Question: Am trying to achieve the below layout on Android (Target API 18, min API 8)

Am relatively new to Android & came up with below layout file ('activity_main.xml'). I know a bit about 'Linear' versus 'Relative' layout and would highly appreciate if anyone can provide some input in this direction.
'''
<RelativeLayout xmlns:android="http://schemas.android.com/apk/res/android"
xmlns:tools="http://schemas.android.com/tools"
android:layout_width="match_parent"
android:layout_height="match_parent"
android:paddingBottom="@dimen/activity_vertical_margin"
android:paddingLeft="@dimen/activity_horizontal_margin"
android:paddingRight="@dimen/activity_horizontal_margin"
android:paddingTop="@dimen/activity_vertical_margin"
tools:context=".MainActivity" >
<TextView
android:id="@+id/textView1"
android:layout_width="wrap_content"
android:layout_height="wrap_content"
android:text="@string/task_name"
android:textSize="14sp" />
<EditText
android:id="@+id/editText1"
android:layout_width="wrap_content"
android:layout_height="wrap_content"
android:layout_alignParentRight="true"
android:layout_alignTop="@+id/textView1"
android:ems="10"
android:hint="@string/task_name_hint"
android:inputType="text" />
<DatePicker
android:id="@+id/dpResult"
android:layout_width="wrap_content"
android:layout_height="wrap_content"
android:layout_below="@id/textView1"
android:layout_marginTop="8dp" />
<RadioGroup
android:id="@+id/priority_radios"
android:layout_width="fill_parent"
android:layout_height="wrap_content"
android:layout_below="@id/dpResult"
android:inputType="text"
android:orientation="horizontal" >
<RadioButton
android:id="@+id/first"
android:layout_width="wrap_content"
android:layout_height="wrap_content"
android:text="@string/first_radio" />
<RadioButton
android:id="@+id/second"
android:layout_width="wrap_content"
android:layout_height="wrap_content"
android:text="@string/second_radio"/>
<RadioButton
android:id="@+id/third"
android:layout_width="wrap_content"
android:layout_height="wrap_content"
android:text="@string/third_radio" />
<RadioButton
android:id="@+id/none"
android:layout_width="wrap_content"
android:layout_height="wrap_content"
android:text="@string/none_radio"
android:checked="true" />
</RadioGroup>
<RadioGroup
android:id="@+id/category_radios"
android:layout_width="fill_parent"
android:layout_height="wrap_content"
android:layout_below="@id/priority_radios"
android:inputType="text"
android:orientation="horizontal" >
<RadioButton
android:id="@+id/long_category"
android:layout_width="wrap_content"
android:layout_height="wrap_content"
android:text="@string/first_radio" />
<RadioButton
android:id="@+id/short_category"
android:layout_width="wrap_content"
android:layout_height="wrap_content"
android:text="@string/second_radio"/>
<RadioButton
android:id="@+id/new_category"
android:layout_width="wrap_content"
android:layout_height="wrap_content"
android:text="@string/third_radio" />
</RadioGroup>
<TextView
android:id="@+id/textView2"
android:layout_width="wrap_content"
android:layout_height="wrap_content"
android:text="@string/tag_name"
android:textSize="14sp" />
<Spinner
android:id="@+id/spinner1"
android:layout_width="match_parent"
android:layout_height="wrap_content"
android:entries="@array/tag_arrays"
android:prompt="@string/tag_prompt"
android:layout_below="@id/category_radios"
android:layout_toRightOf="@id/textView2" />
<Button
android:id="@+id/button1"
android:layout_width="wrap_content"
android:layout_height="wrap_content"
android:layout_below="@+id/spinner1"
android:text="@string/create_task" />
</RelativeLayout>
'''
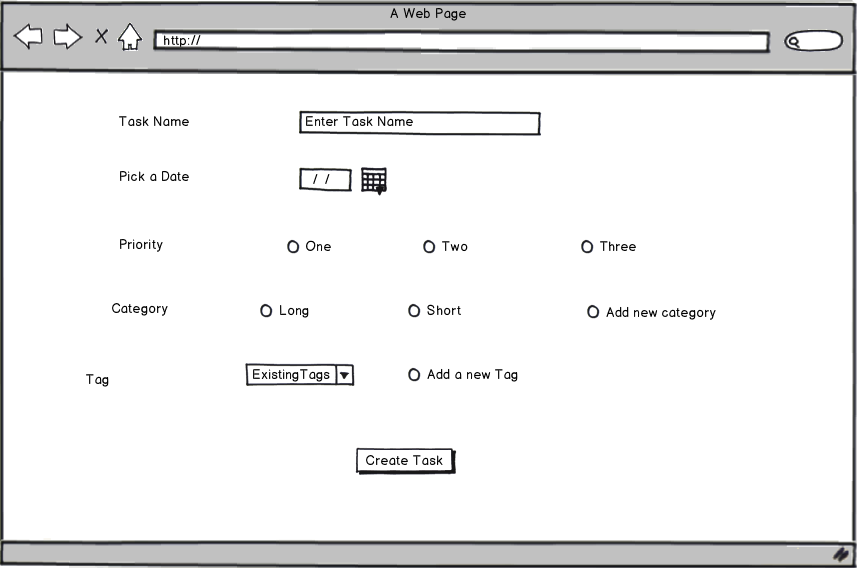
Answer: It seems a fairly easily layout. You can use a vertical parent linearlayout, and then several horizontal linearlayout for each row.
'''
<?xml version="1.0" encoding="utf-8"?>
<!-- PARENT LAYOUT -->
<LinearLayout xmlns:android="http://schemas.android.com/apk/res/android"
android:layout_width="fill_parent"
android:layout_height="fill_parent"
android:orientation="vertical" >
<LinearLayout
android:id="@+id/line1"
android:layout_width="fill_parent"
android:layout_height="wrap_content"
android:orientation="horizontal" >
<TextView android:layout_width="wrap_content"
android:layout_height="wrap_content"
android:text="Task name"/>
<EditText android:layout_width="wrap_content"
android:layout_height="wrap_content"
android:text="Enter task name"/>
</LinearLayout>
<LinearLayout android:id="@+id/line2"
android:layout_width="fill_parent"
android:layout_height="wrap_content"
android:orientation="horizontal" >
<!-- SECOND LINE -->
</LinearLayout>
<LinearLayout android:id="@+id/line3"
android:layout_width="fill_parent"
android:layout_height="wrap_content"
android:orientation="horizontal" >
<!-- THIRD LINE -->
</LinearLayout>
'''